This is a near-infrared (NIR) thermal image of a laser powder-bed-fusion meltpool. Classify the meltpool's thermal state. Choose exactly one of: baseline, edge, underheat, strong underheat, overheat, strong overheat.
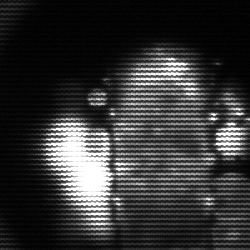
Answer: strong underheat